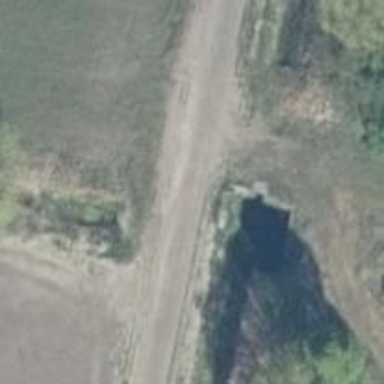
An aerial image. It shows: Tunnel.